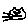
Label: cat